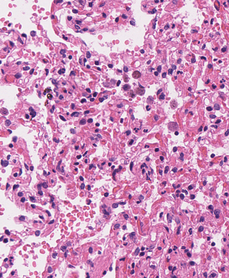
Tumor epithelial tissue: no
Tumor-associated stroma tissue: no
Normal tissue: yes